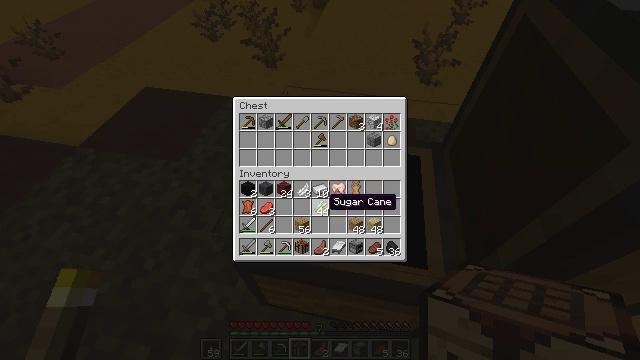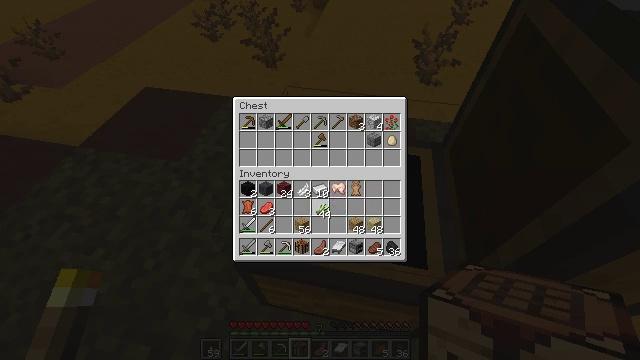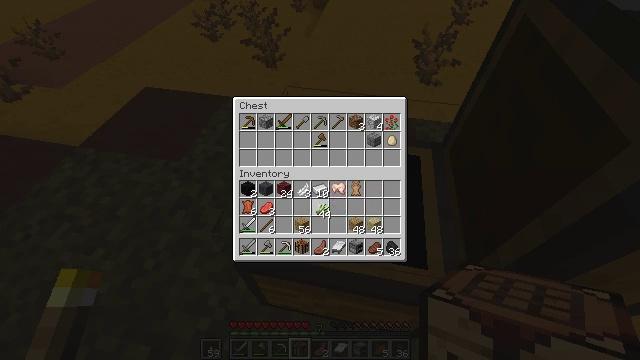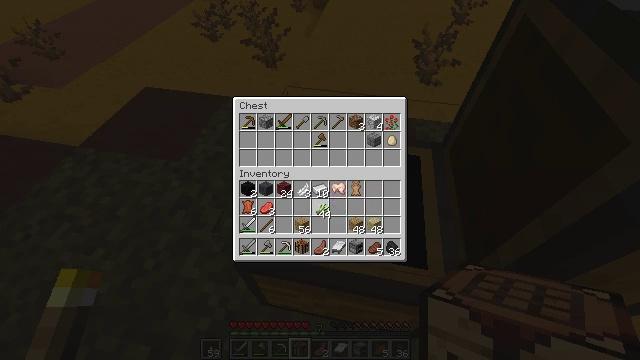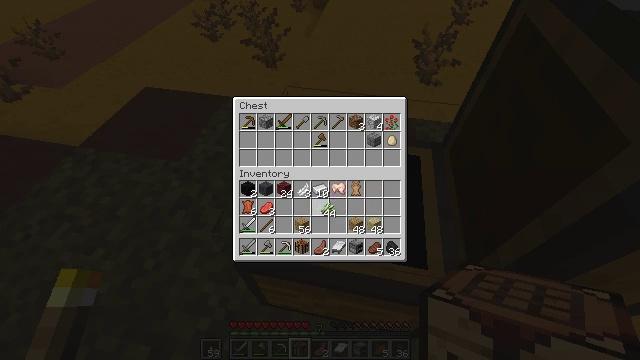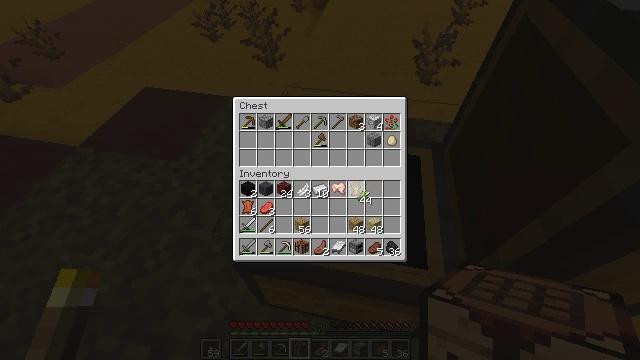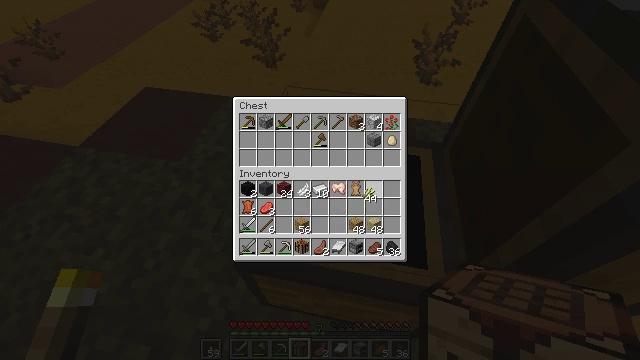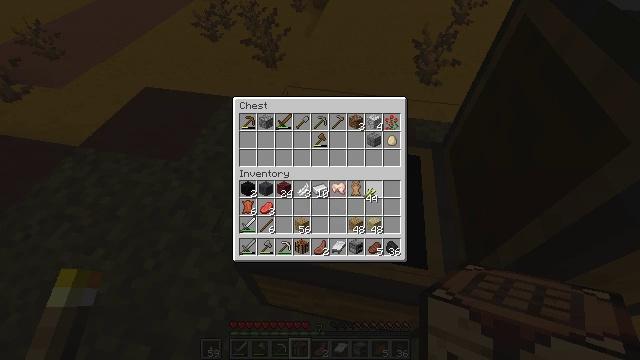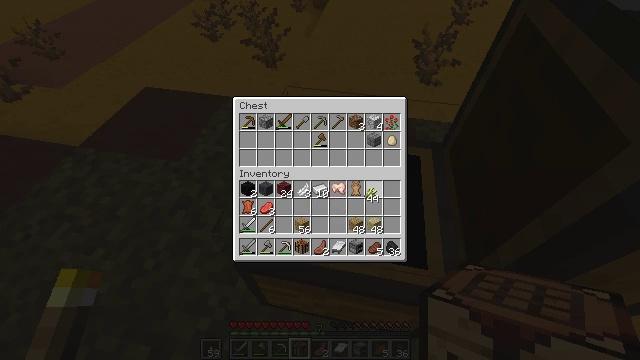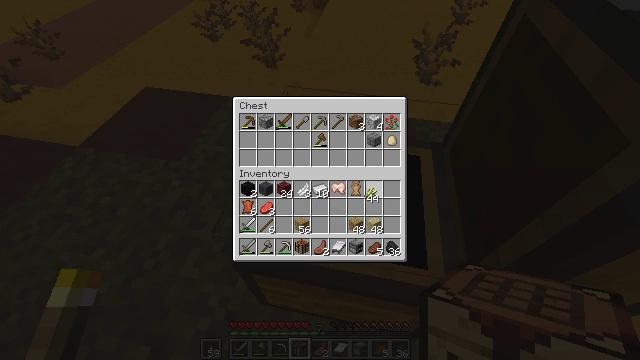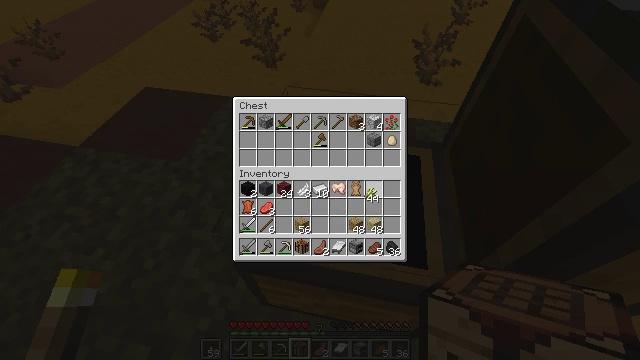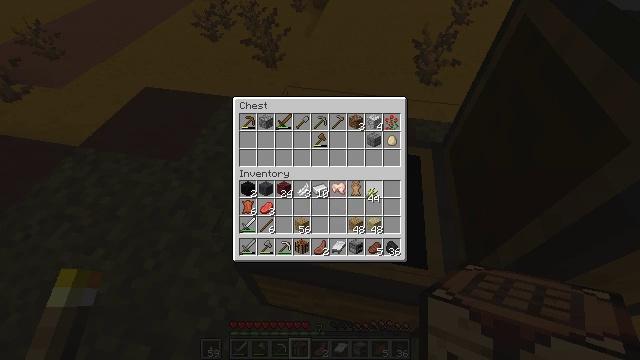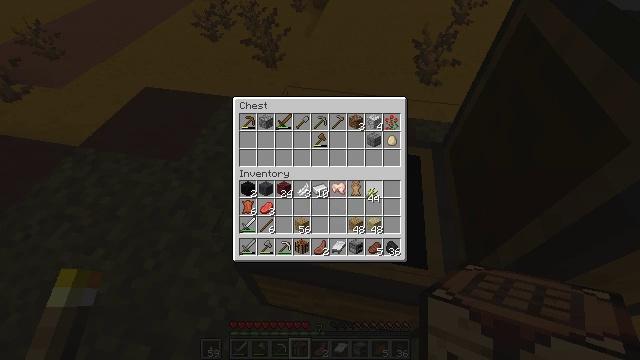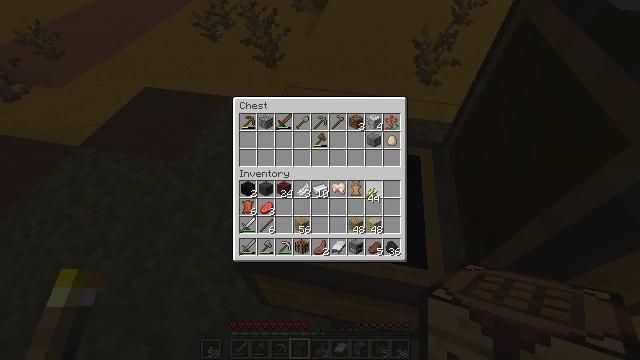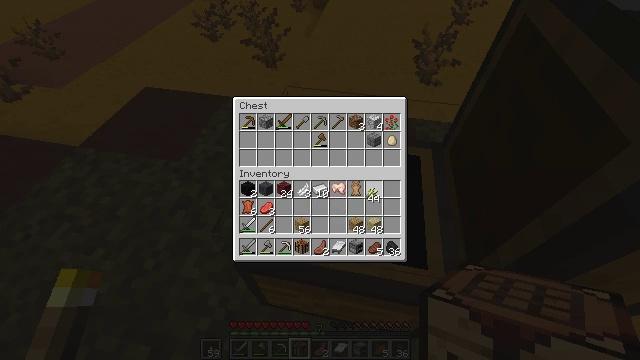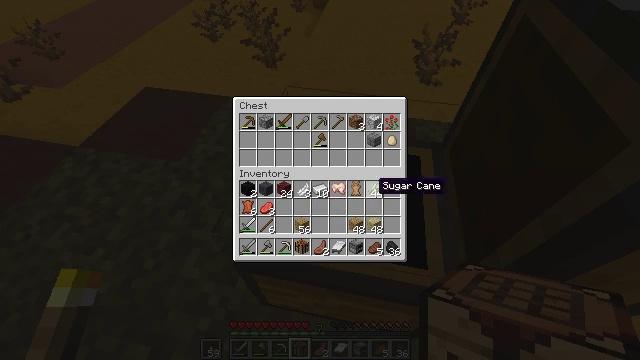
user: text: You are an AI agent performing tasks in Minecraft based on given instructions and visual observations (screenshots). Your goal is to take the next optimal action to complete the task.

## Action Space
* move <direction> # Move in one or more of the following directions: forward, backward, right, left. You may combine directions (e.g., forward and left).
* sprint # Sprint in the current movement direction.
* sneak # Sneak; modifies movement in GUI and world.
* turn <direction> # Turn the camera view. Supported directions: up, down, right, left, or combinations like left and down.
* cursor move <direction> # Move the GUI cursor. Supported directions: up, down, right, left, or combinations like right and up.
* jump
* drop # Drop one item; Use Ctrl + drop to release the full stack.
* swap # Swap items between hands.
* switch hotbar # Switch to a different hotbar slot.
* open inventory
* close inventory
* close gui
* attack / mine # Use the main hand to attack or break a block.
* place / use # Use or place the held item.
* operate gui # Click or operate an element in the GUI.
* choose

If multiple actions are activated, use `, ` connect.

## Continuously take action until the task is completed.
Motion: motion action
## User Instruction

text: Mine the brown terracotta block.
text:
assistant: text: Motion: operate gui
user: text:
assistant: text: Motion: operate gui
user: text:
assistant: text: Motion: operate gui
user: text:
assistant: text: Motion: no_op
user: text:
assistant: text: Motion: cursor move right and up
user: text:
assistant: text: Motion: no_op
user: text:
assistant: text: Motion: no_op
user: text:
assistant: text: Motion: no_op
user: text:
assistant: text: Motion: no_op
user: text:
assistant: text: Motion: no_op
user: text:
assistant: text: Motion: no_op
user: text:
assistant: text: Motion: operate gui
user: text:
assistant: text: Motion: operate gui
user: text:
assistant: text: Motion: operate gui
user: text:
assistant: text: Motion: no_op
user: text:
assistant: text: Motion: no_op
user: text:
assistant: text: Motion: no_op
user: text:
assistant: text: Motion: no_op
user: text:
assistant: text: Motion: cursor move left
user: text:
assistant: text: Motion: cursor move left
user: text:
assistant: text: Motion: cursor move left
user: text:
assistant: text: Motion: no_op
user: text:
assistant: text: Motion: no_op
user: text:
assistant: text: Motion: no_op
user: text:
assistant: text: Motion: no_op
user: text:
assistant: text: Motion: cursor move left
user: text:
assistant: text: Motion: no_op
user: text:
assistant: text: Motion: no_op
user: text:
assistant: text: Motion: no_op
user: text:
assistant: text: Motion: no_op